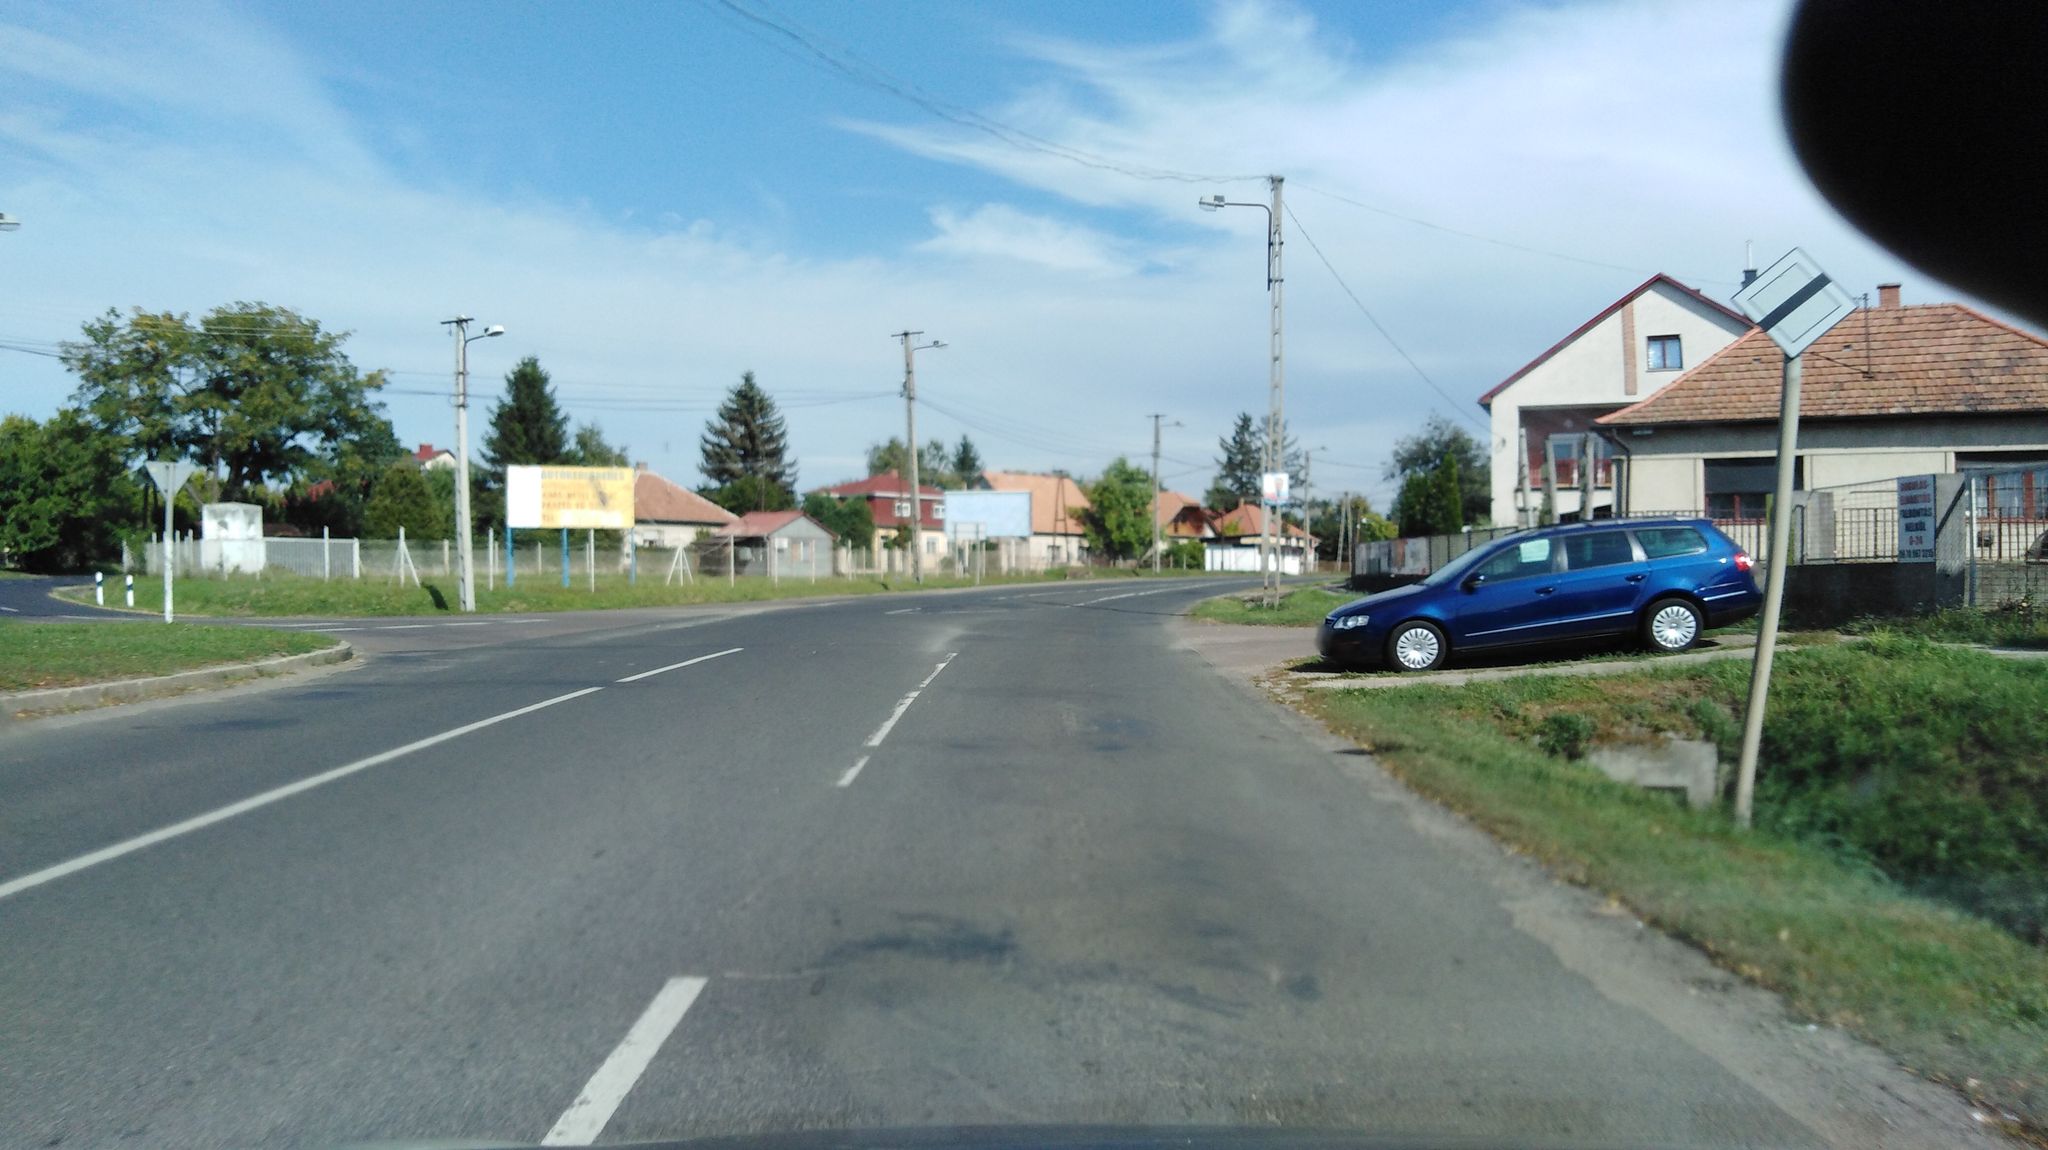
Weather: clear
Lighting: day
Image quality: good
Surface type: driving surface
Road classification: secondary
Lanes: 2
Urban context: rural cluster
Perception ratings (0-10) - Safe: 3.72, Lively: 8.23, Beautiful: 6.57, Boring: 4.55, Depressing: 3.56, Wealthy: 4.3